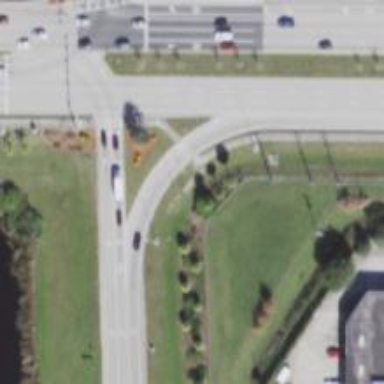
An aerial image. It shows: Footway crossing with uncontrolled zebra markings.